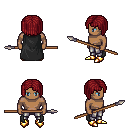
a pixel art fantasy rpg character, male body template, human, dark skin, black cape, metal pants, brunette pageboy hairstyle, gold boots, spear, four views (front, back, left, right), 2x2 character sprite sheet, small pixel art, hard edges, no anti-aliasing